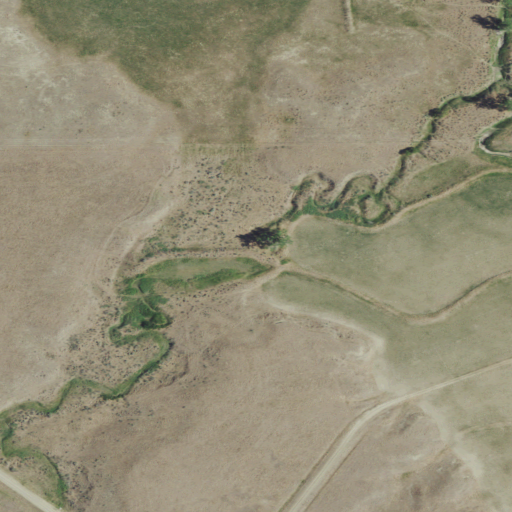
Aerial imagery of valley in Montana named Kimmel Coulee containing grassland, shrub, pasture, and herbaceous wetlands